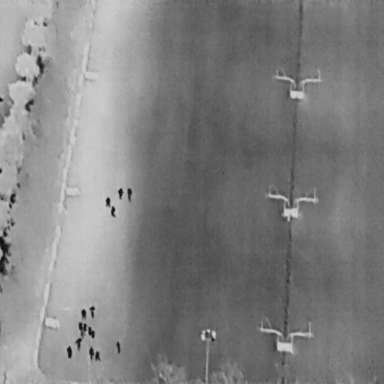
There are 15 People in the infrared image.